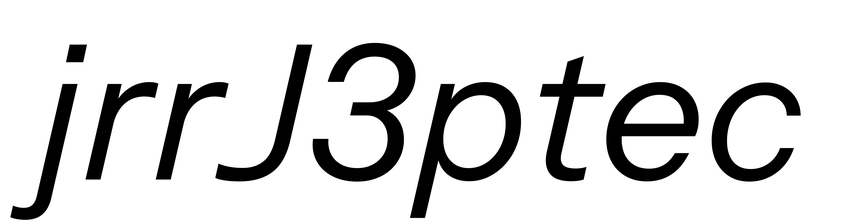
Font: InstrumentSans-Italic_Italic